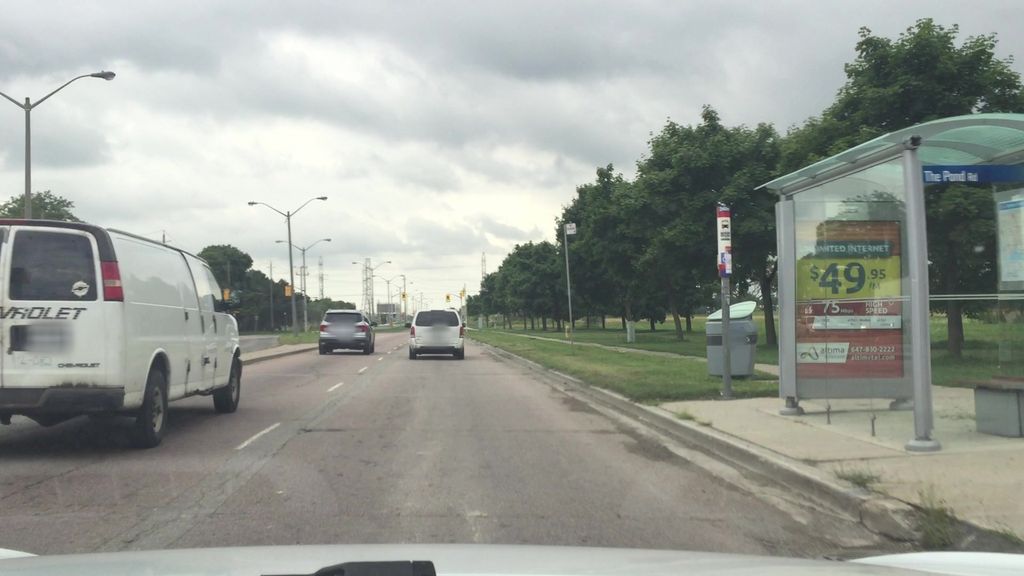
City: toronto